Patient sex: F
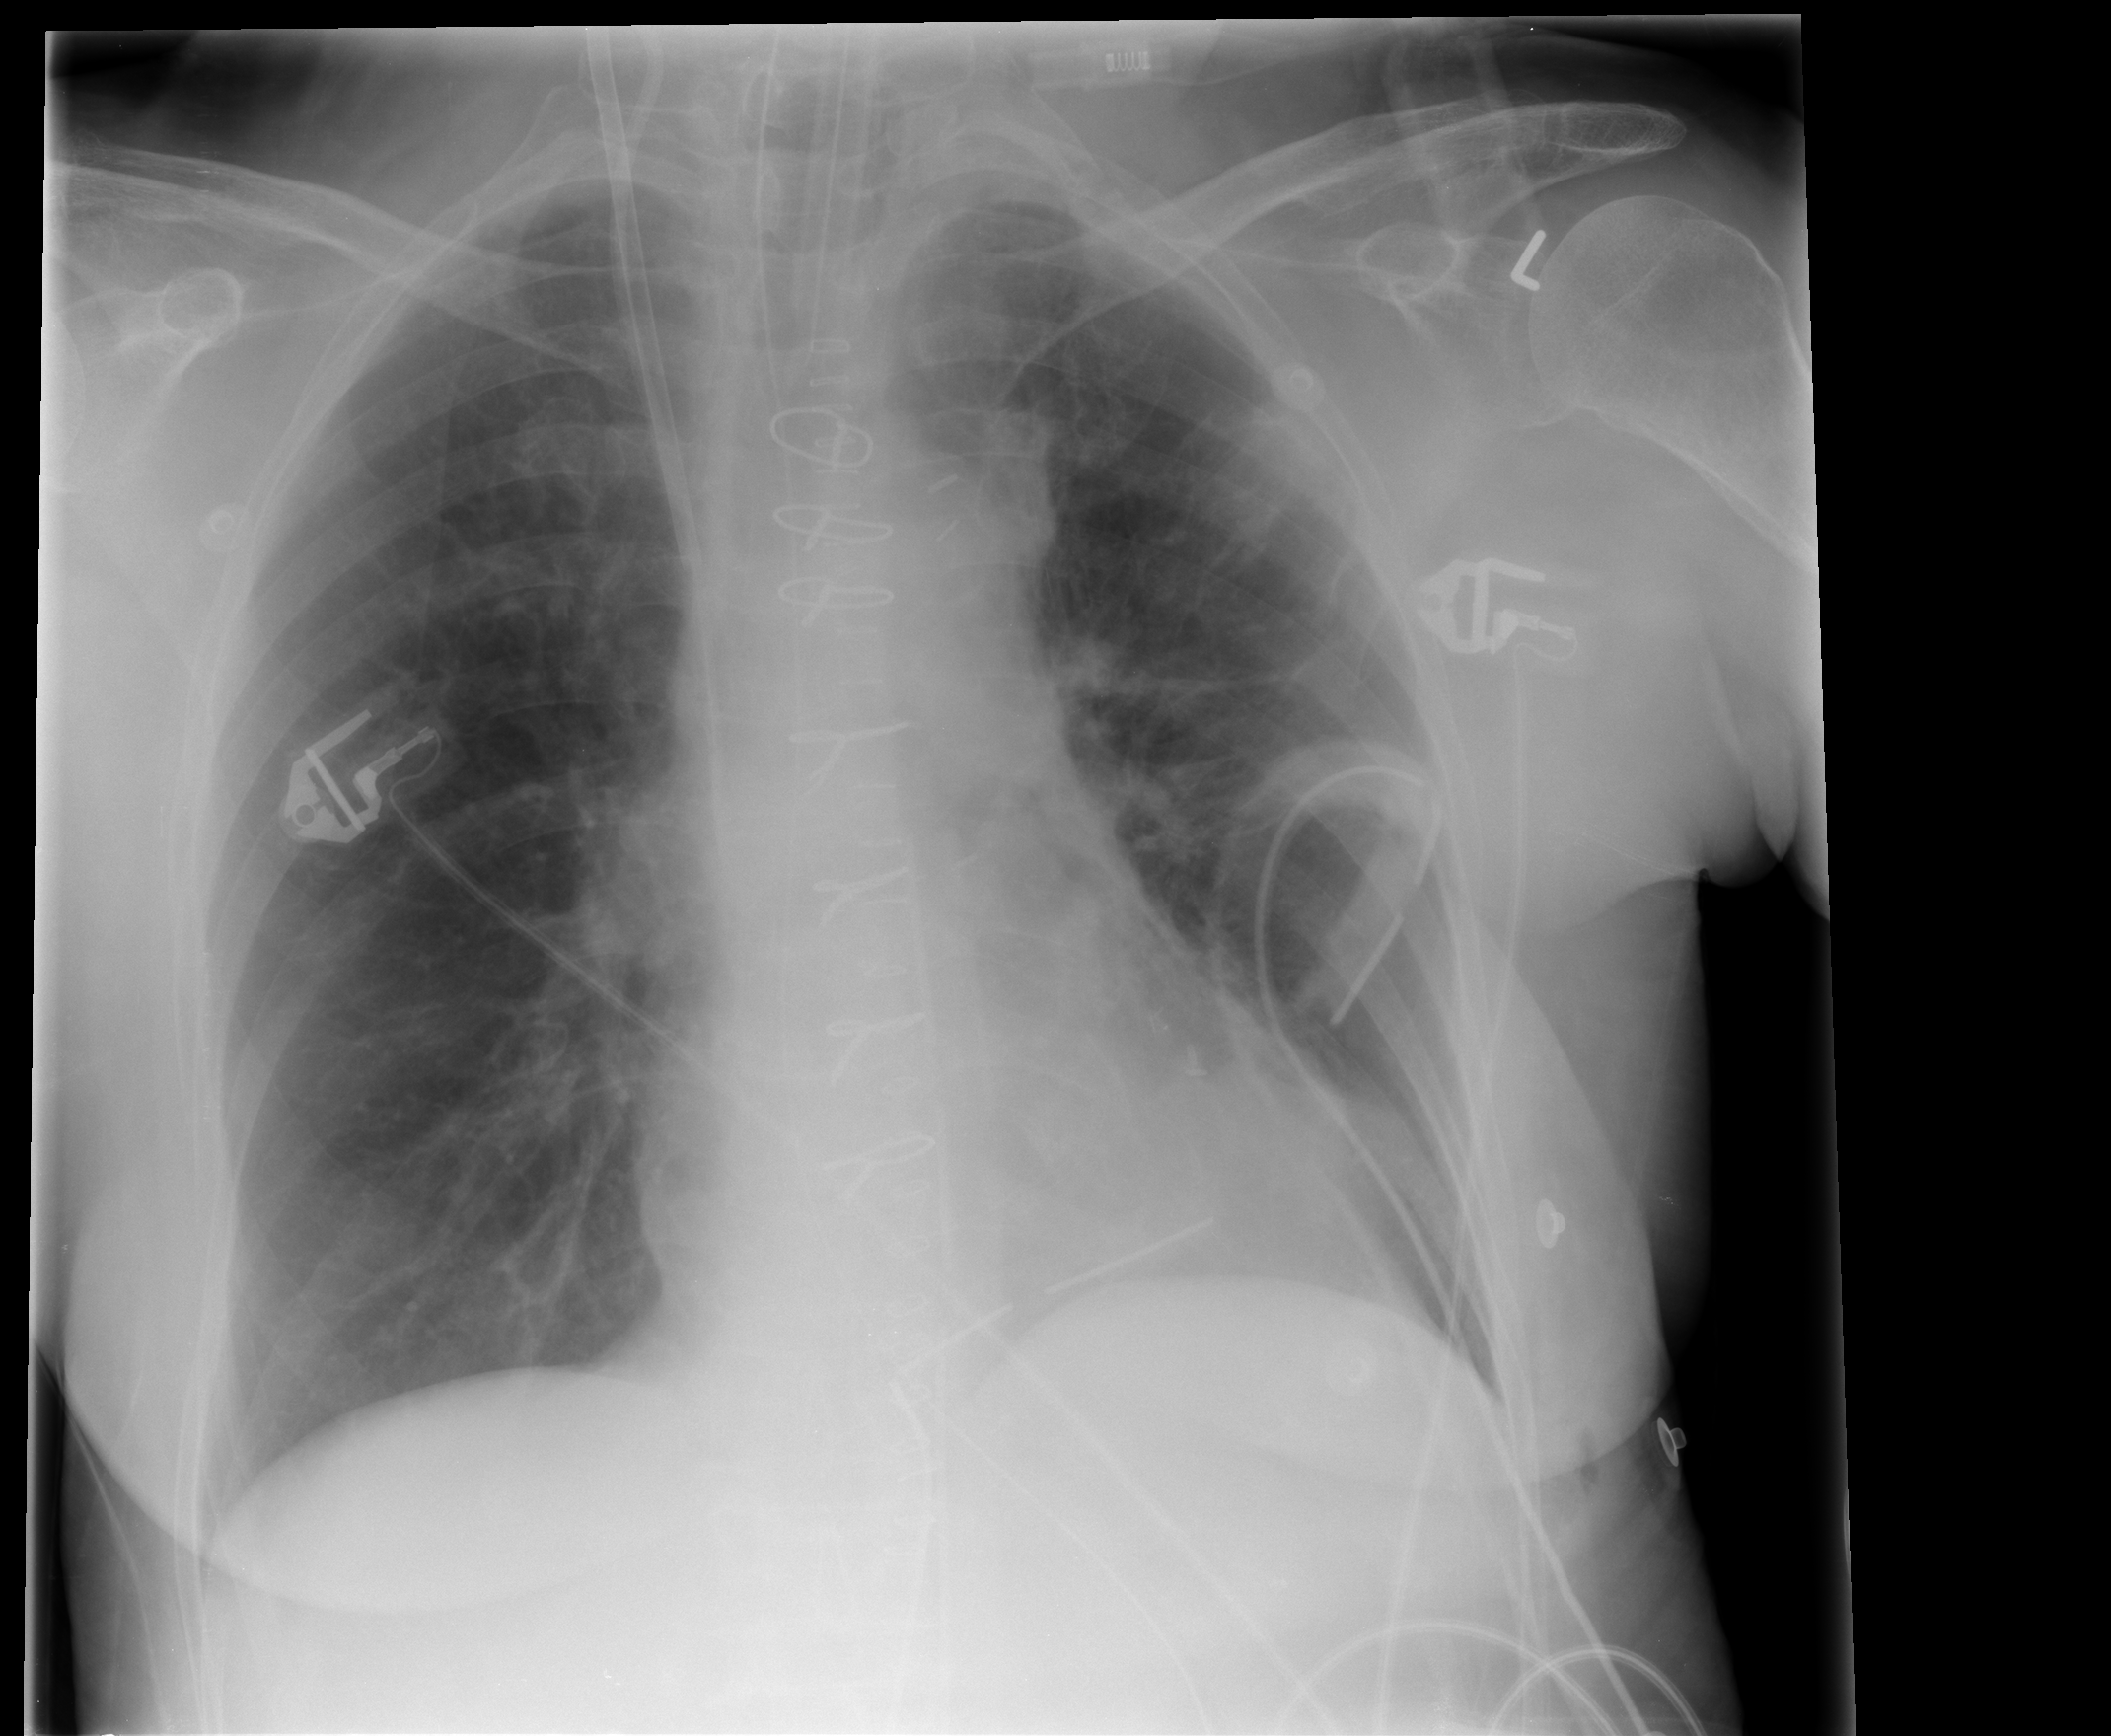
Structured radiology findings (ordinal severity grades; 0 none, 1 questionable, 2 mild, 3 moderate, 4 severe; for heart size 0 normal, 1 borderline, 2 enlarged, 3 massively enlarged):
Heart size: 1
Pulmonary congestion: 1
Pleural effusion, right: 0
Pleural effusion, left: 0
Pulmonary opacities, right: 0
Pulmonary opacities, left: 1
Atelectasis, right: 1
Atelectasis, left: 2